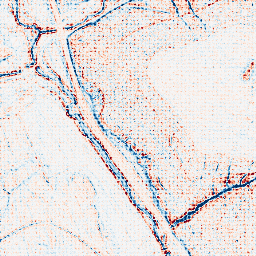
Category: edge_preserving
Decomposition family: anisotropic_diffusion
Decomposition parameters: iterations: 10
kappa: 100
gamma: 0.05
Upsampling method: sinc_blackman
Upsampling parameters: scale: 4
kernel_size: 4
Upsampling scale: 4